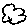
Label: cloud